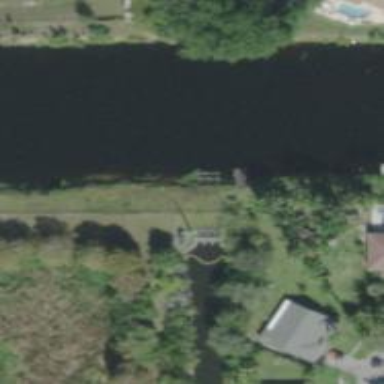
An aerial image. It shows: Canal.